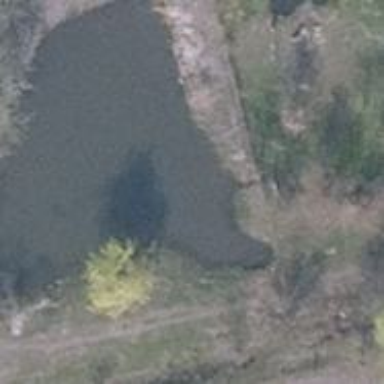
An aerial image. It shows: Peaceful pond surrounded by nature.